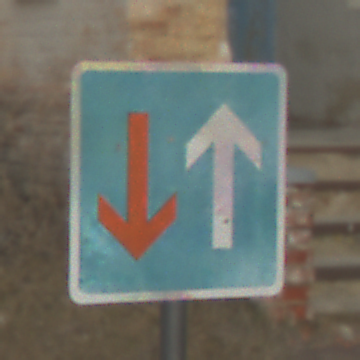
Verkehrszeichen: VorrangVorGegenverkehr
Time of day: MorningAfternoon
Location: Outdoor (Nature)
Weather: PartlyCloudy
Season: Autumn
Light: Natural